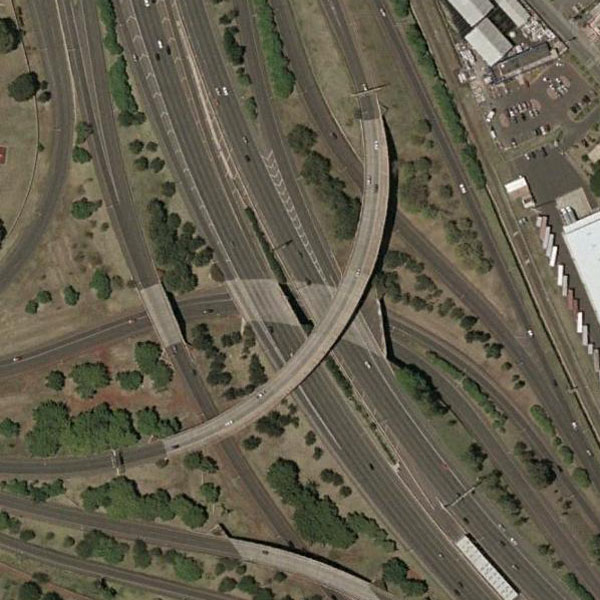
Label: Viaduct